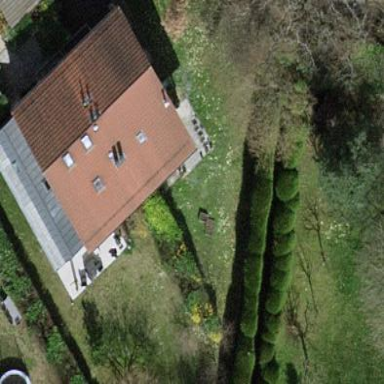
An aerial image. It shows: Garden enclosed by fence.